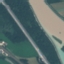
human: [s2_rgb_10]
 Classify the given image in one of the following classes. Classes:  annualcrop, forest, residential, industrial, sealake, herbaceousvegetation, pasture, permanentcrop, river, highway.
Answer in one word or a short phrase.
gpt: Highway